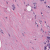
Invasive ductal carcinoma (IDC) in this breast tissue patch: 1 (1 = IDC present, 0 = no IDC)